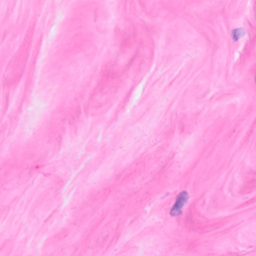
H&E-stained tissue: Breast